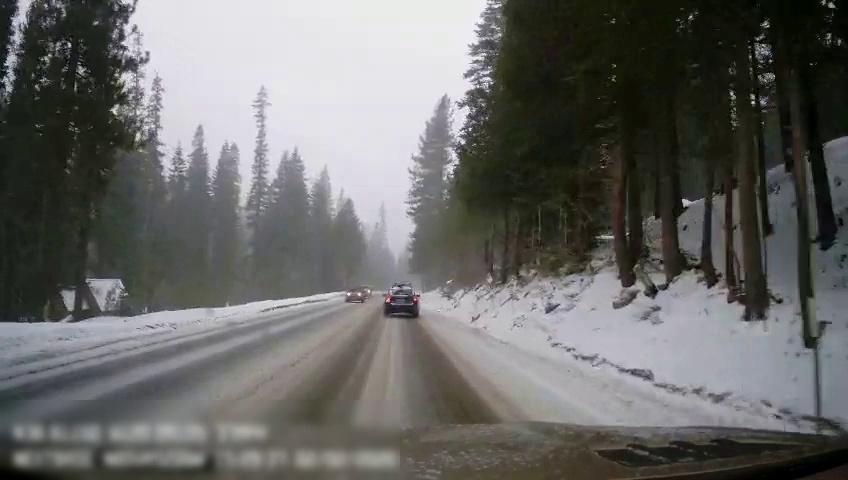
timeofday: Day
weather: Snowy
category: Drivable Space
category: Vehicles | Truck
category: Vehicles | SUV
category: Vehicles | SUV